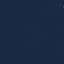
Land use / land cover: SeaLake